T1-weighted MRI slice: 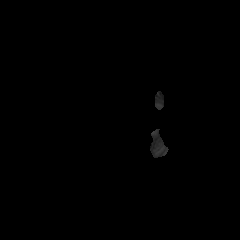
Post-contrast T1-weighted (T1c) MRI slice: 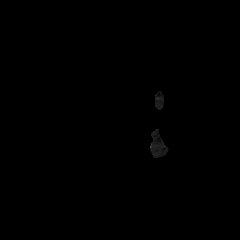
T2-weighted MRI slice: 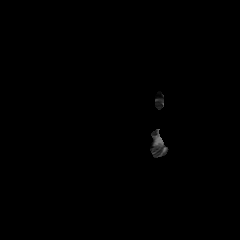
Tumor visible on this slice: no